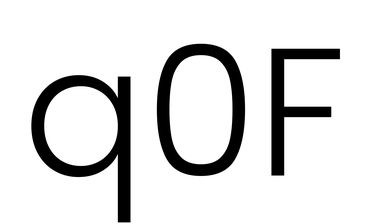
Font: Poppins-Light